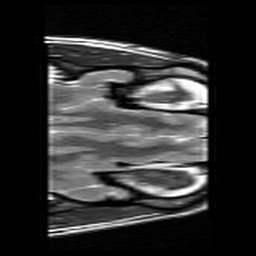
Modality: T2w
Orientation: axial
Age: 27
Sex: female
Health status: ill
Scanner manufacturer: siemens
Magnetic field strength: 3 T
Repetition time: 6 s
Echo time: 0.085 s